Question: I am trying to connect with the snowflake database, but it says local variable 'cursor' referenced before assignment. Am I missing something in the code?
Here is a screenshot of the error:

And here is my code:
'''
def Source_database(self, source):
try:
print('######################################Cursor creation on database#################################')
if source['systemType'] == 'mysql':
'''block of code'''
exception:
print("")
elif source['systemType'] == 'snowflake':
try:
snowflake_connection = None
source_db_name = 'xxx'
source_db_username = 'xxx'
source_db_password = 'xxx'
source_db_port = 'xx'
source_db_endpoint = 'xxx'
source_db_warehouse = 'xx'
schema_name = 'xx'
with closing(sf.connect()) as conn:
with closing(conn.cursor()) as cursor:
snowflake_connection = sf.connect(user=source_db_username,password=source_db_password,
warehouse=source_db_warehouse, database=source_db_name,schema=schema_name,
account= source_db_endpoint)
print('Success')
#cursor = snowflake_connection.cursor()
self.engine = snowflake_connection
print("Snowflake Cursor created Successfully")
except Exception as e:
print("Snowflake Cursor is not built please check the connection details {}".format(e))
'''
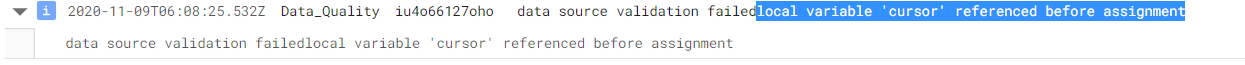
Answer: The root cause for this issue is the endpoint where I need not have to specify the domain name for the snowflake database. But in the main code, I have passed with the domain name and Snowflake will also try to append the domain name for the endpoint. This issue is resolved. Thanks, everyone for your valuable suggestions.